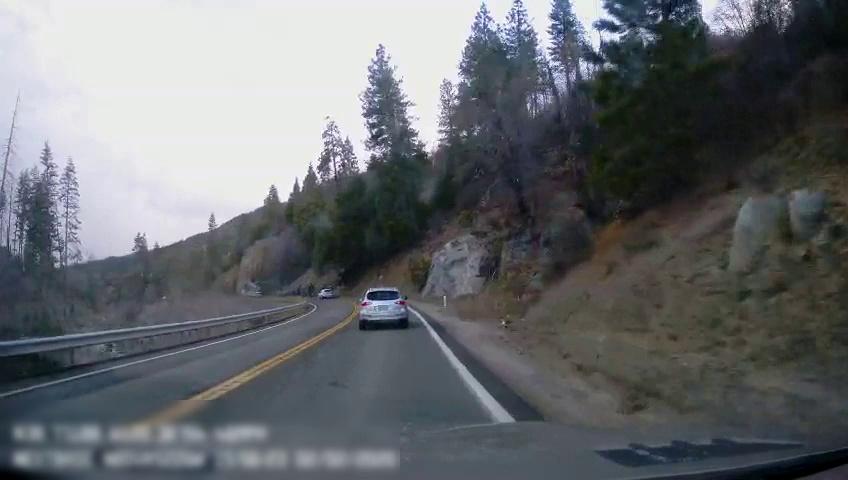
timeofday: Day
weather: Cloudy
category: Drivable Space
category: Vehicles | Car
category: Vehicles | SUV
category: Lanes | Current Lane
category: Lanes | Current Lane
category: Lanes | Opposite Lane